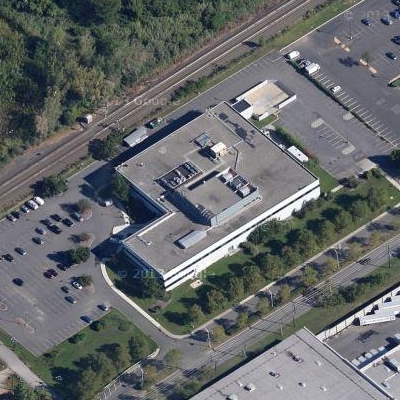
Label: Industry